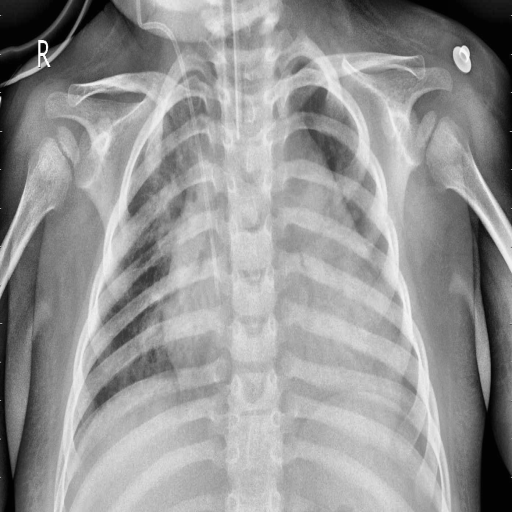
Finding: PNEUMONIA